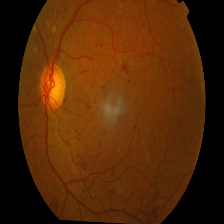
Diabetic retinopathy grade: Proliferative DR